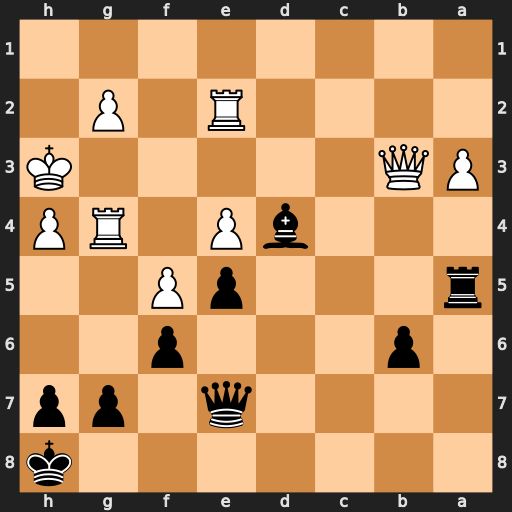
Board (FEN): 7k/4q1pp/1p3p2/r3pP2/3bP1RP/PQ5K/4R1P1/8
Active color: b
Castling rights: -
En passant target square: -
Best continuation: Rxa3 Rg3 Rxb3